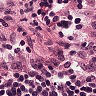
Metastatic tissue present: no